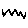
Label: zigzag